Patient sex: F
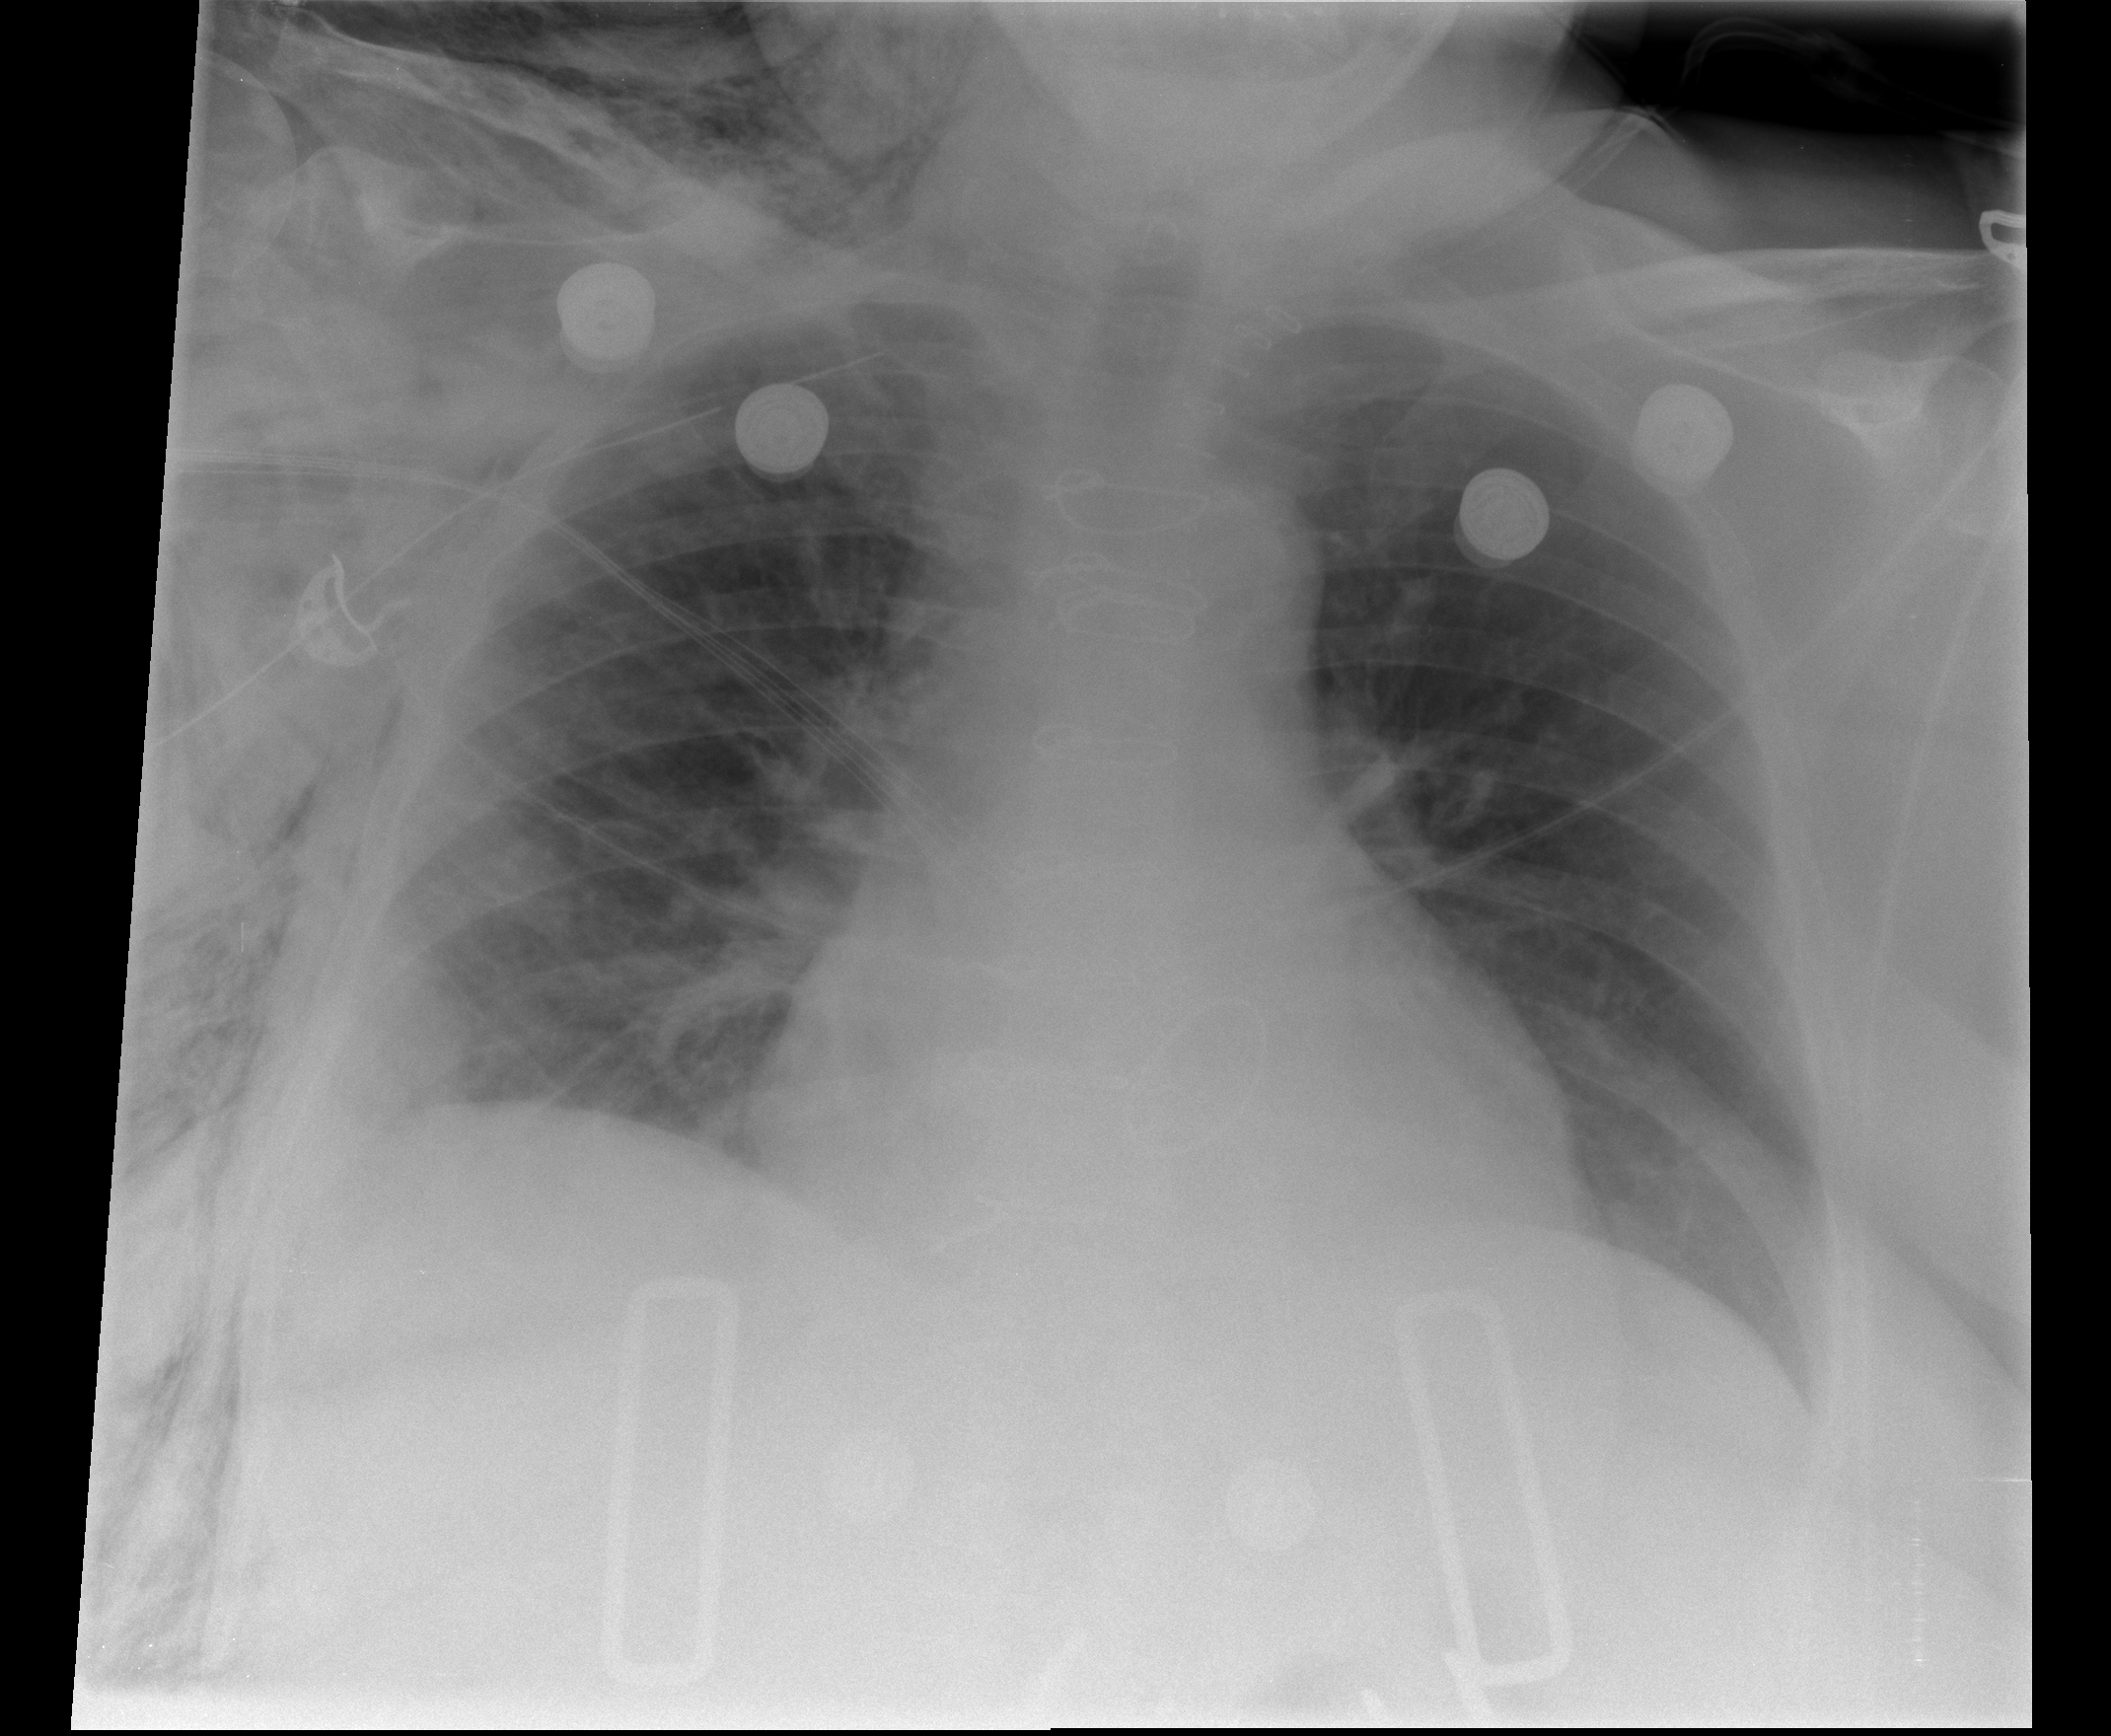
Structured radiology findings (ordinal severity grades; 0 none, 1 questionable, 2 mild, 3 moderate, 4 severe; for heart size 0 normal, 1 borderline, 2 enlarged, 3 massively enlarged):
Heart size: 0
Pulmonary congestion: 0
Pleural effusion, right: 0
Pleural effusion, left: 0
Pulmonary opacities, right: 0
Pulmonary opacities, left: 0
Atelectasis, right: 2
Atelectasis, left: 0